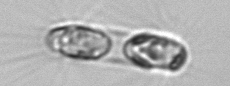
Label: Corethron_hystrix